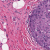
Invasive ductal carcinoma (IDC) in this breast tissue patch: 0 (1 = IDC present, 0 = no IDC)